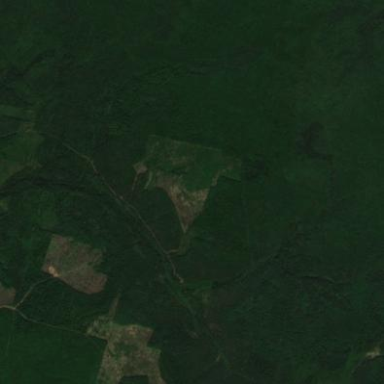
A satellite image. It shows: Clearcut area used for logging with scrub vegetation.